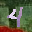
Label: 4